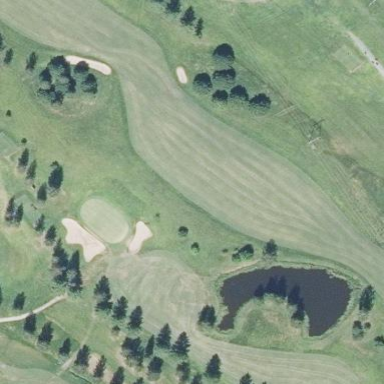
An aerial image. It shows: Grassy area designated as golf fairway.